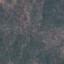
Land use / land cover class: HerbaceousVegetation